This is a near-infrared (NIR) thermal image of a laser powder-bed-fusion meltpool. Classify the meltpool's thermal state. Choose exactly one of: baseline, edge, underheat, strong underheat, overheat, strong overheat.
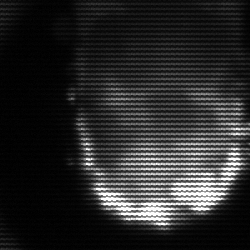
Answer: baseline